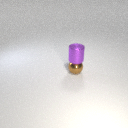
small brown metal sphere below small purple metal cylinder